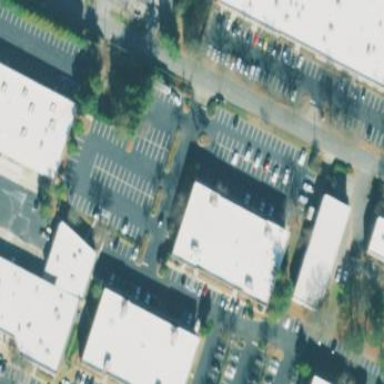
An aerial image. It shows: Commercial building.